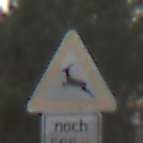
Verkehrszeichen: WildwechselRechts
Zusatzzeichen unten: LaengeEinerStrecke3
Umgebung: Outdoor, RoadRail
Tageszeit: SunriseSunset
Wetter: PartlyCloudy
Licht: Natural
Jahreszeit: NotSpecified
Kontrast: LowContrast